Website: home-depot
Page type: payment
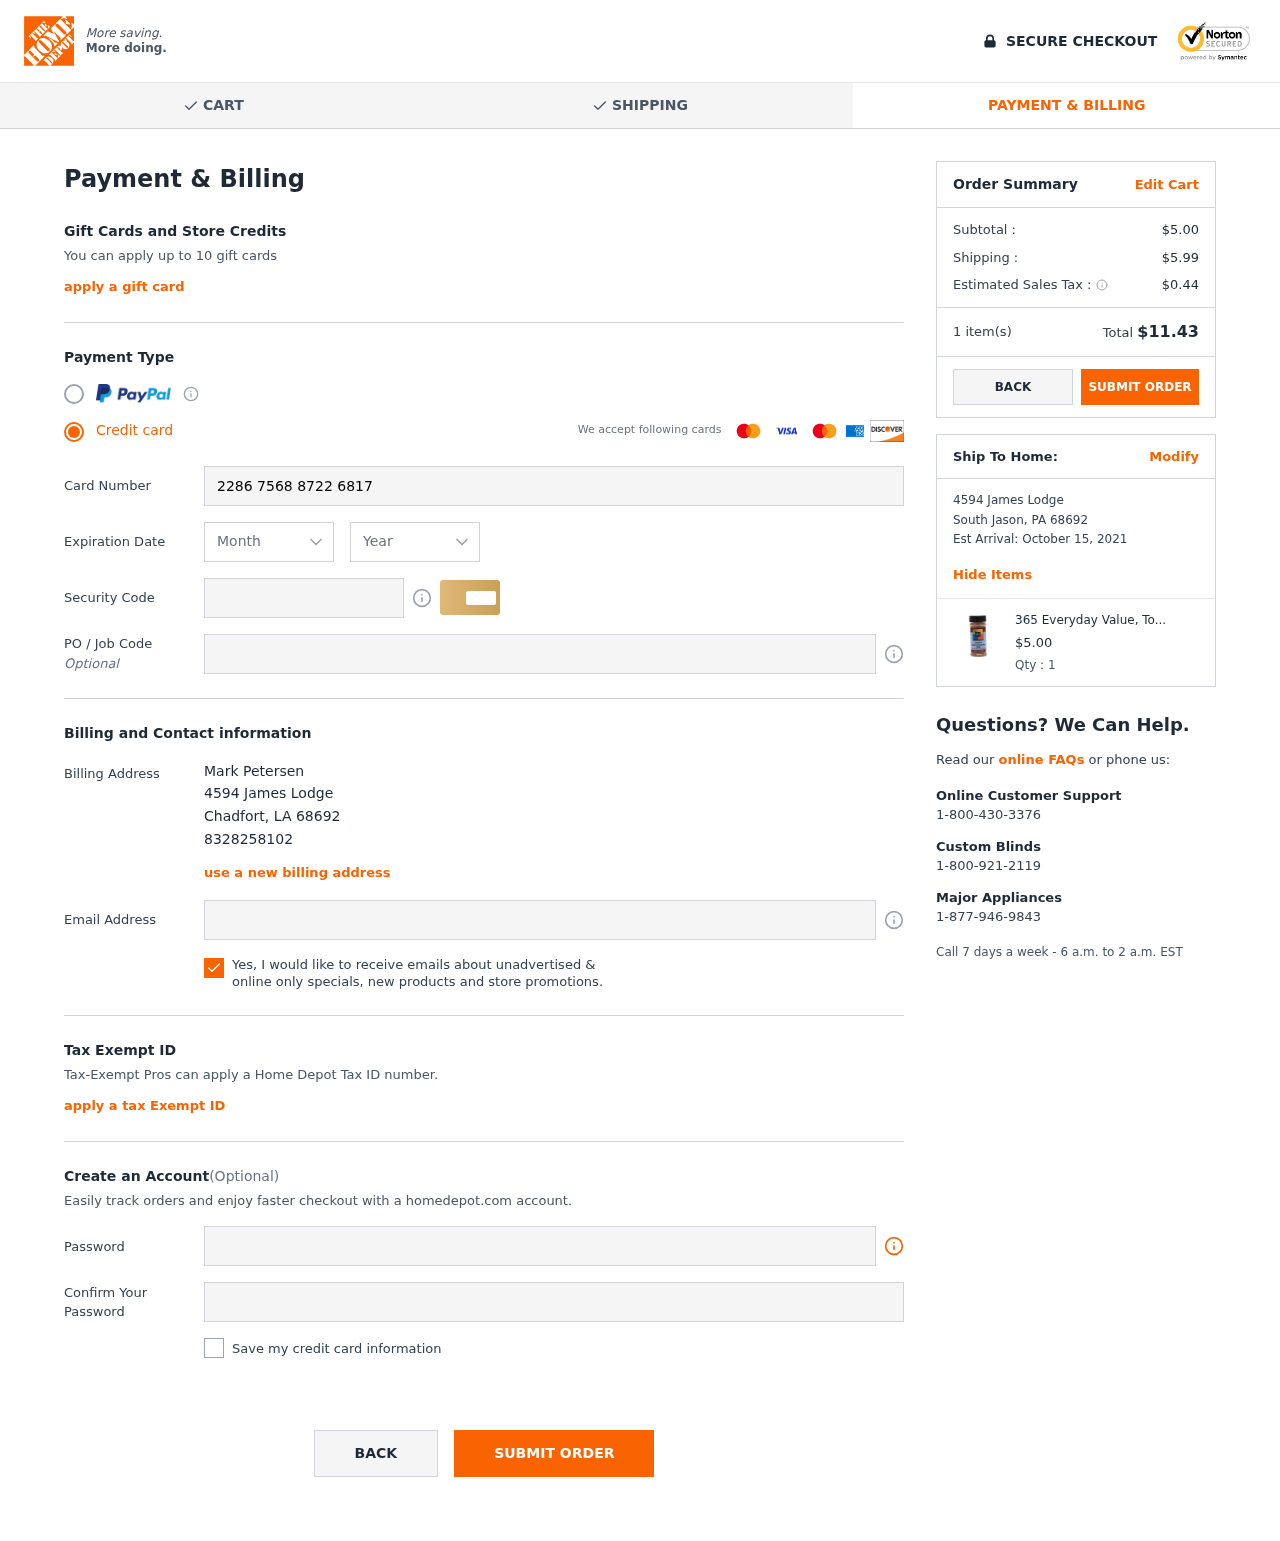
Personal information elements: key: PII_CARD_CVV
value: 864
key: PII_CARD_EXPIRY_MONTH
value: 05
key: PII_CARD_EXPIRY_YEAR
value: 27
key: PII_CARD_NUMBER
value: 2286 7568 8722 6817
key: PII_CITY
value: Chadfort
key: PII_CITY2
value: South Jason
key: PII_EMAIL
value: mpetersen@yahoo.com
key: PII_FULLNAME
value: Mark Petersen
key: PII_PHONE
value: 8328258102
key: PII_POSTCODE
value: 68692
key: PII_POSTCODE2
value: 68692
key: PII_STATE_ABBR
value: LA
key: PII_STATE_ABBR2
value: PA
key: PII_STREET
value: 4594 James Lodge
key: PII_STREET2
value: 4594 James Lodge
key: PII_POSTCODE_FULL
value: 68692
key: PII_POSTCODE_NUMERIC
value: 68692
Product elements: key: PRODUCT1_NAME
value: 365 Everyday Value, Toronto Steak and Chicken Rub, 5 Ounce
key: PRODUCT1_PRICE
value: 5
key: PRODUCT1_QUANTITY
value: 1
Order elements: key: ORDER_SUBTOTAL
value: $5.00
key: ORDER_SHIPPING_COST
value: $5.99
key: ORDER_TAX
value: $0.44
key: ORDER_NUM_ITEMS
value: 1 item(s)
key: ORDER_TOTAL
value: $11.43
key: ORDER_DELIVERY_DATE
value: October 15, 2021